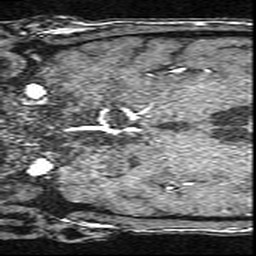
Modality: angio
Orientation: coronal
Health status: ill
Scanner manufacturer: siemens
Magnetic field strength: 1.5 T
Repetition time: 0.024 s
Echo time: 0.007 s